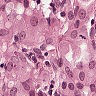
Metastatic tissue present: yes